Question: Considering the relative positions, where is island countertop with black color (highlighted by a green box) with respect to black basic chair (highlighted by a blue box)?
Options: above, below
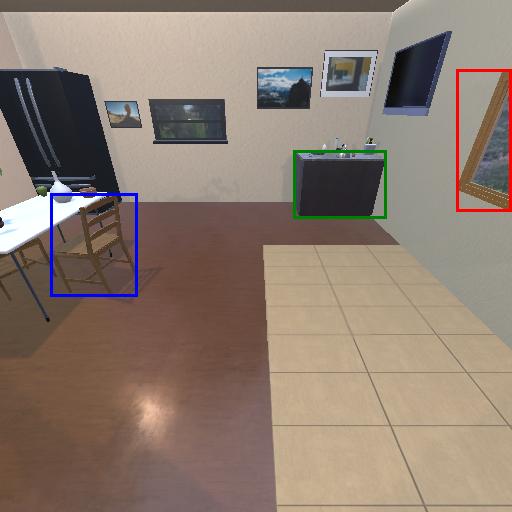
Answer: above